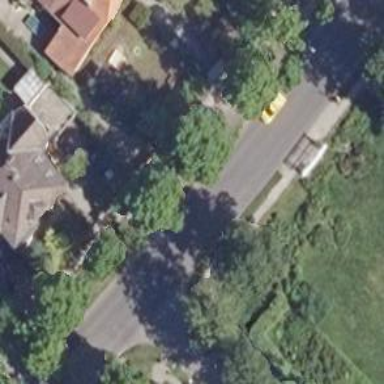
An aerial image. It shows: Street-side parking area with earth surface and parallel orientation. It is situated in grassy landuse area.